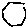
Label: hexagon